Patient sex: F
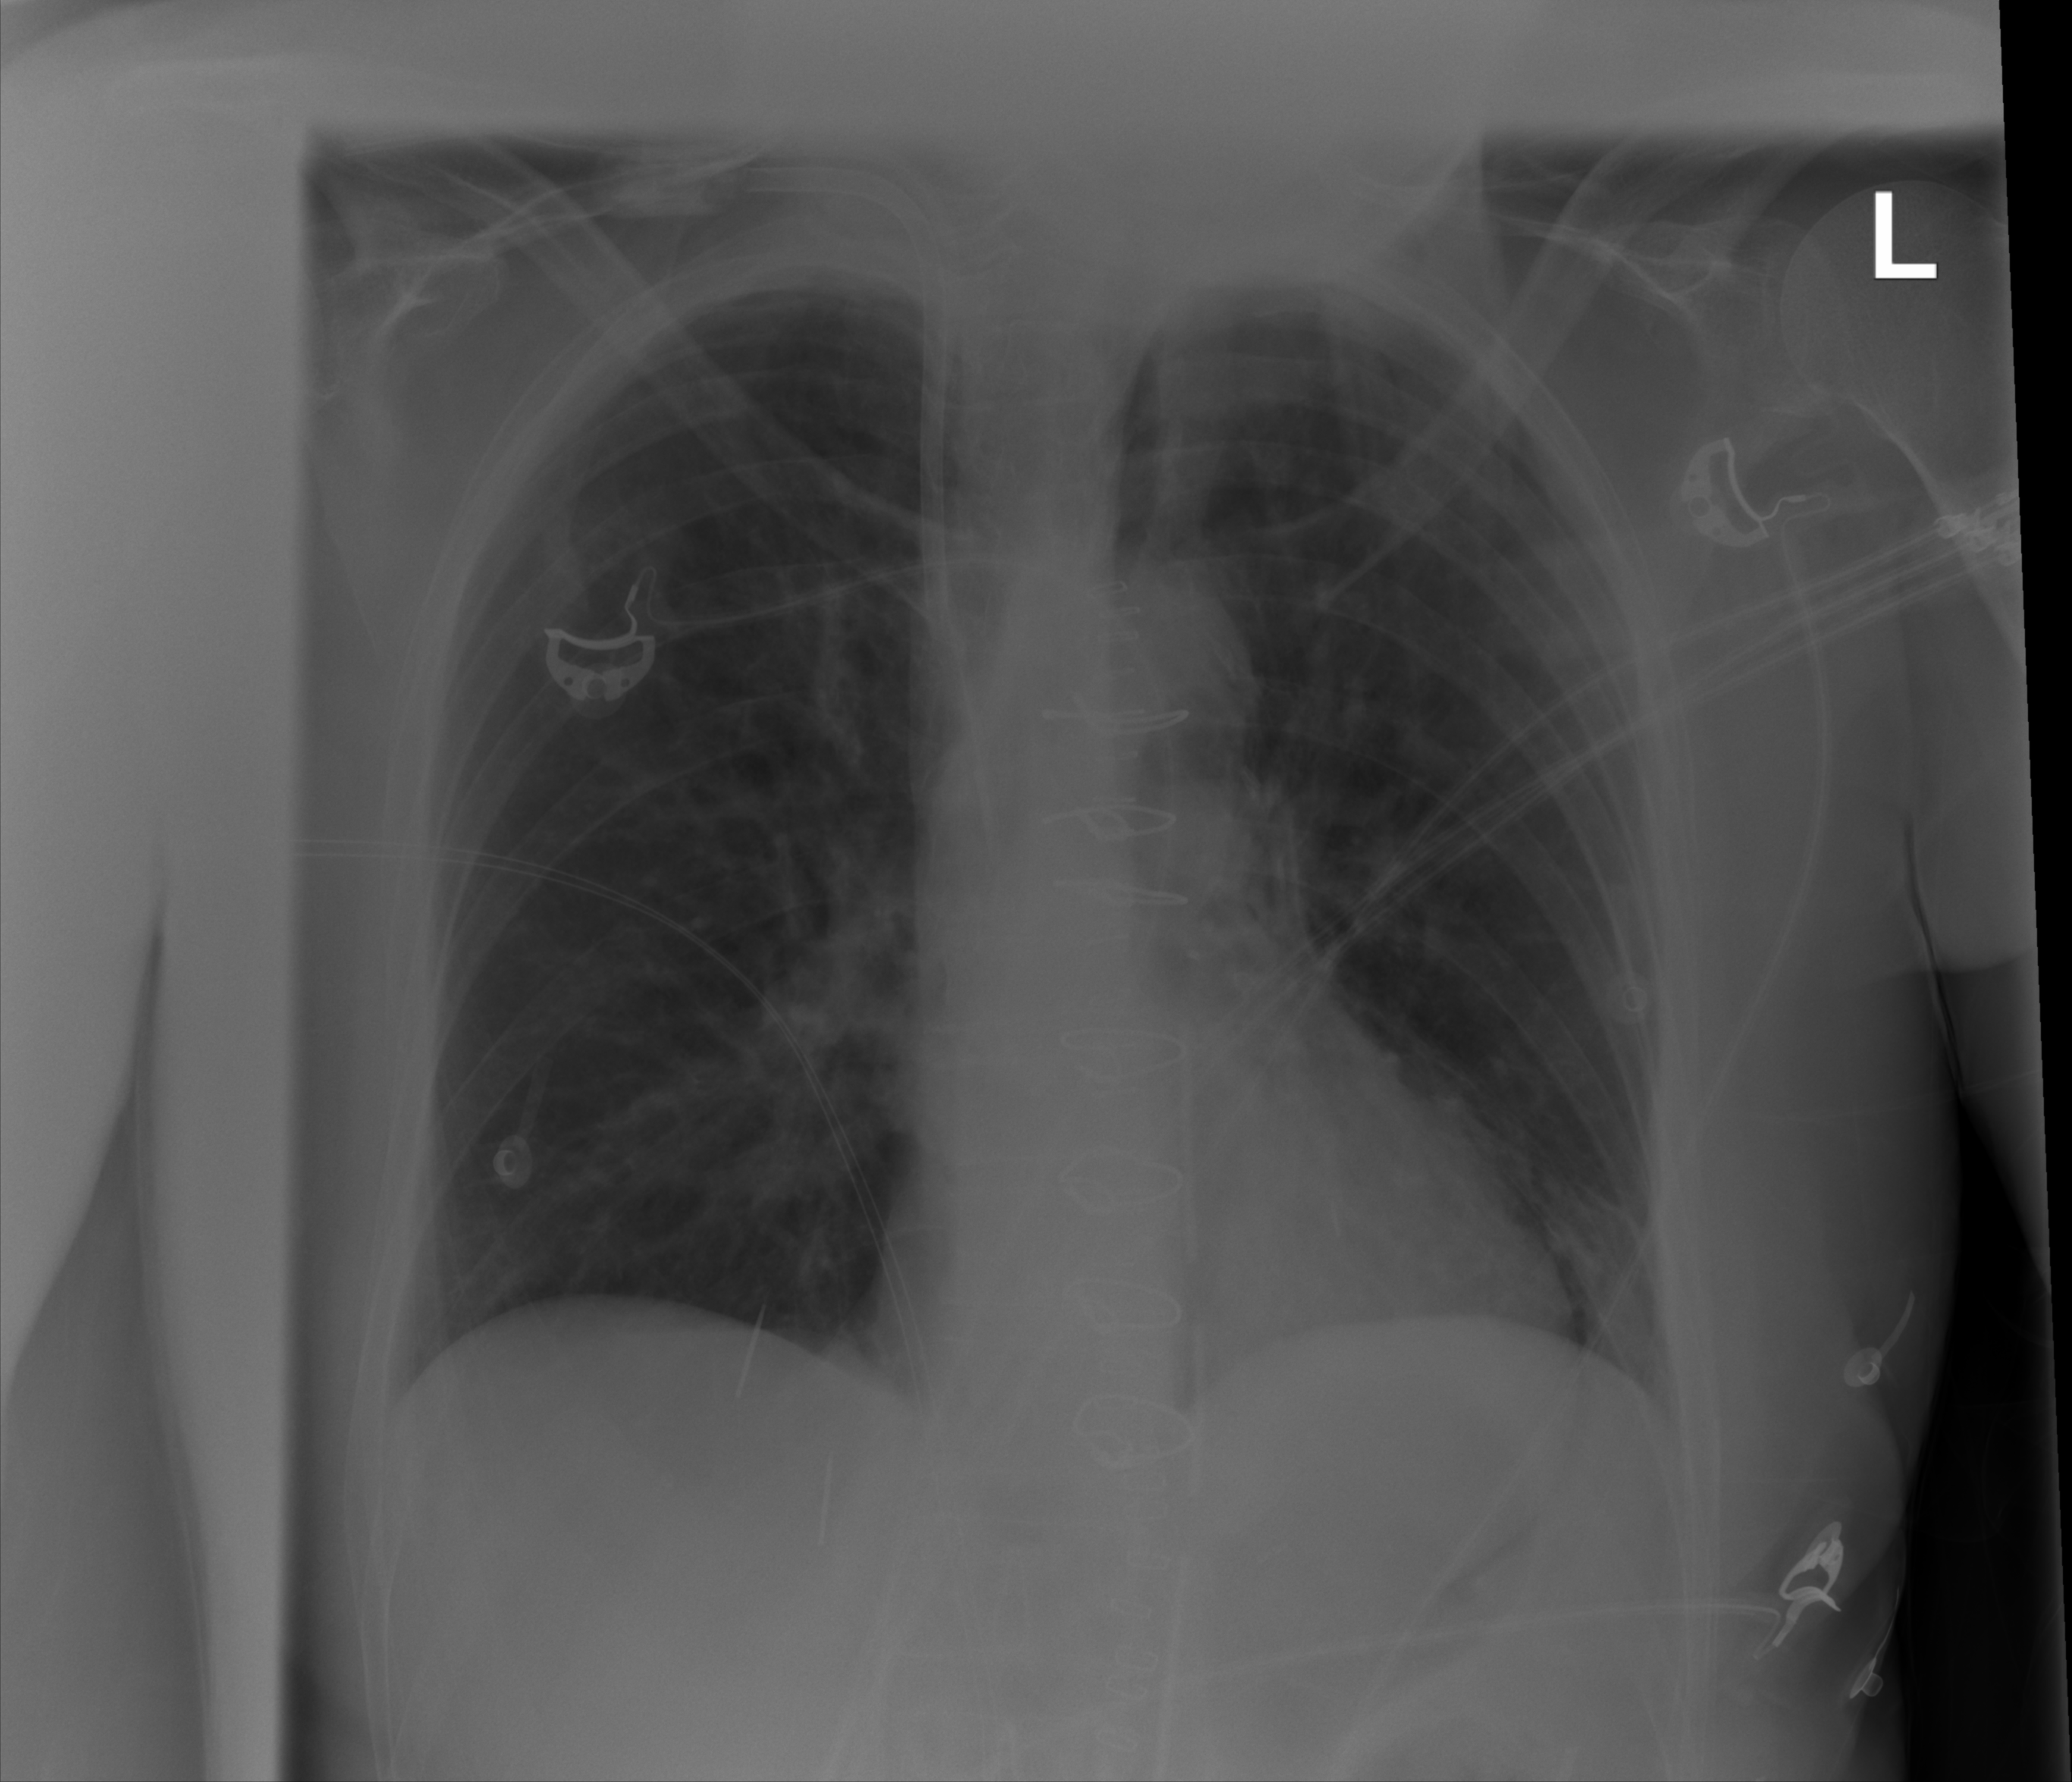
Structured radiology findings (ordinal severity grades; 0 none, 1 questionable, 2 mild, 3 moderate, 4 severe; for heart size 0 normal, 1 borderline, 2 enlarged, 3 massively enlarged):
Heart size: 0
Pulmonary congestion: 0
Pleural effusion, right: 0
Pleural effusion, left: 0
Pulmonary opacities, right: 0
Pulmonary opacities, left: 0
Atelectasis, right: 0
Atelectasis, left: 2